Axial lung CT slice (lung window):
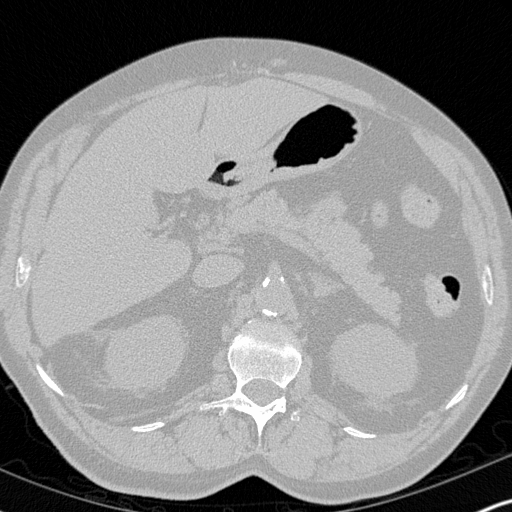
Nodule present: no